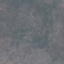
Label: HerbaceousVegetation